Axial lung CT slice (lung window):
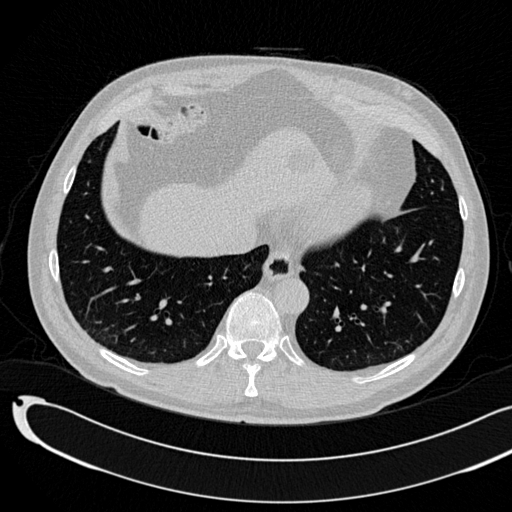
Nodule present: no